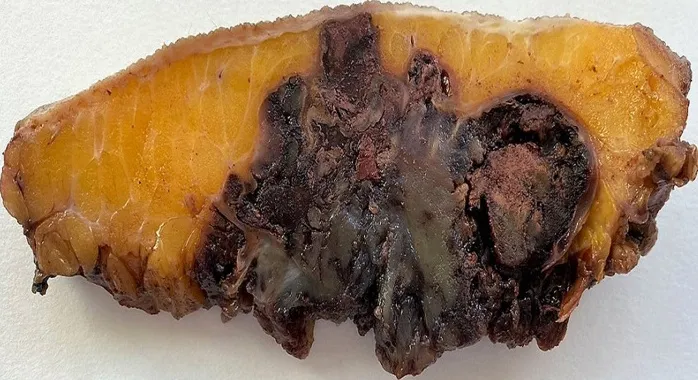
macroscopic appearance of the tumor, showing a soft tissue encapsulated mass with polylobed contours, displaying multiple lobules of gelatinous appearance, separated by fibrous septa with prominent hemorrhage and necrosis.
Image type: pathology (h&e)